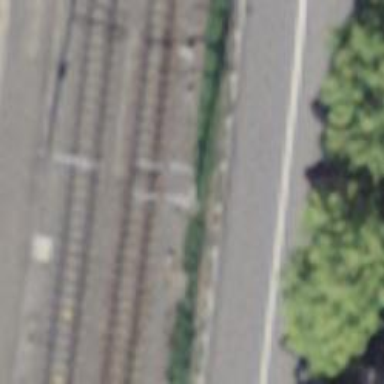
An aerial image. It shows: Railway switch.